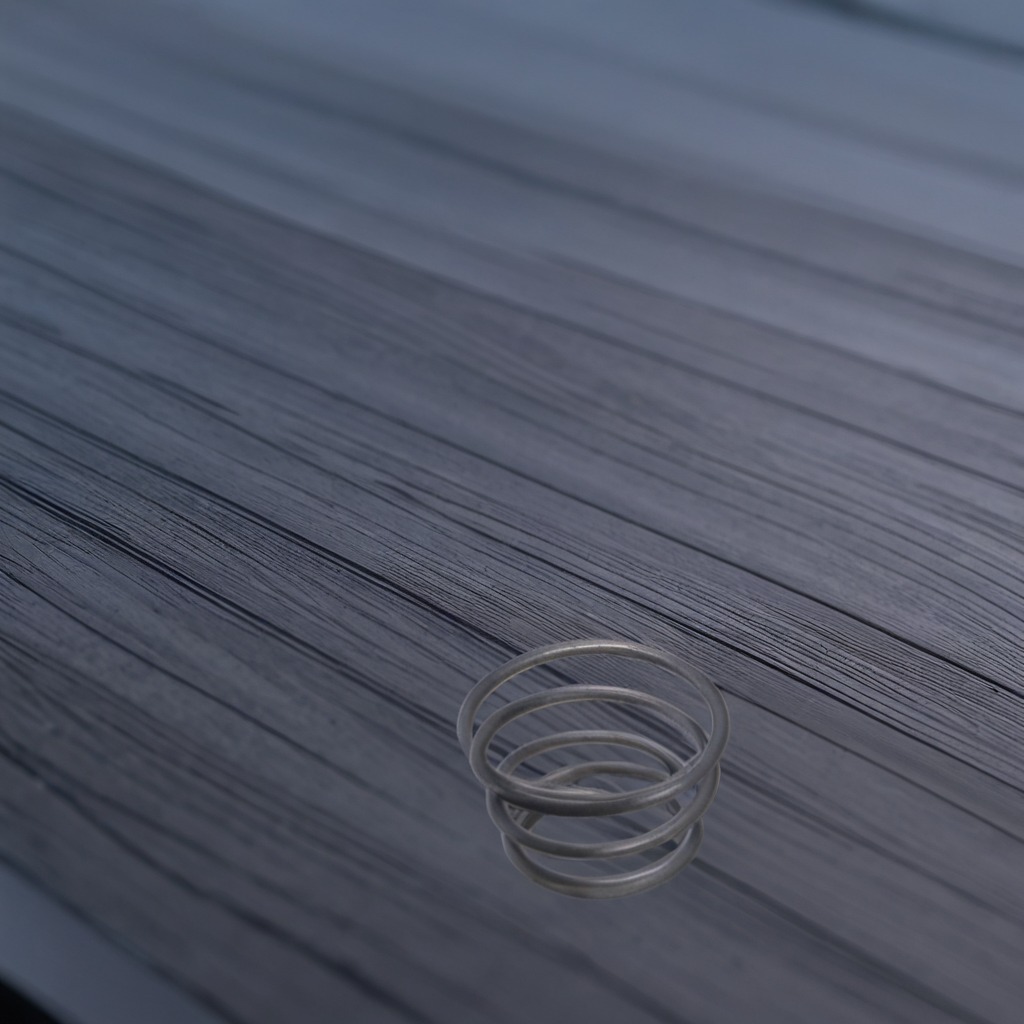
A coiled metal spring is lying on the table.